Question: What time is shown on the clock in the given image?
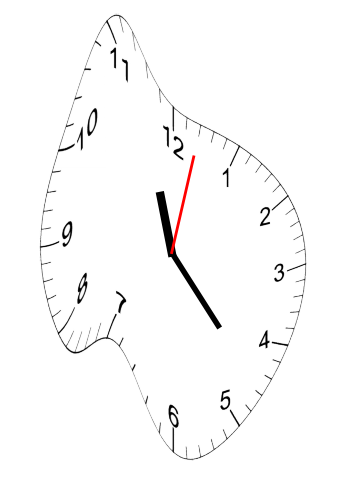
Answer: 11:23:02